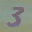
Label: 3